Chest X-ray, AP view. Patient: 33 years old, sex M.
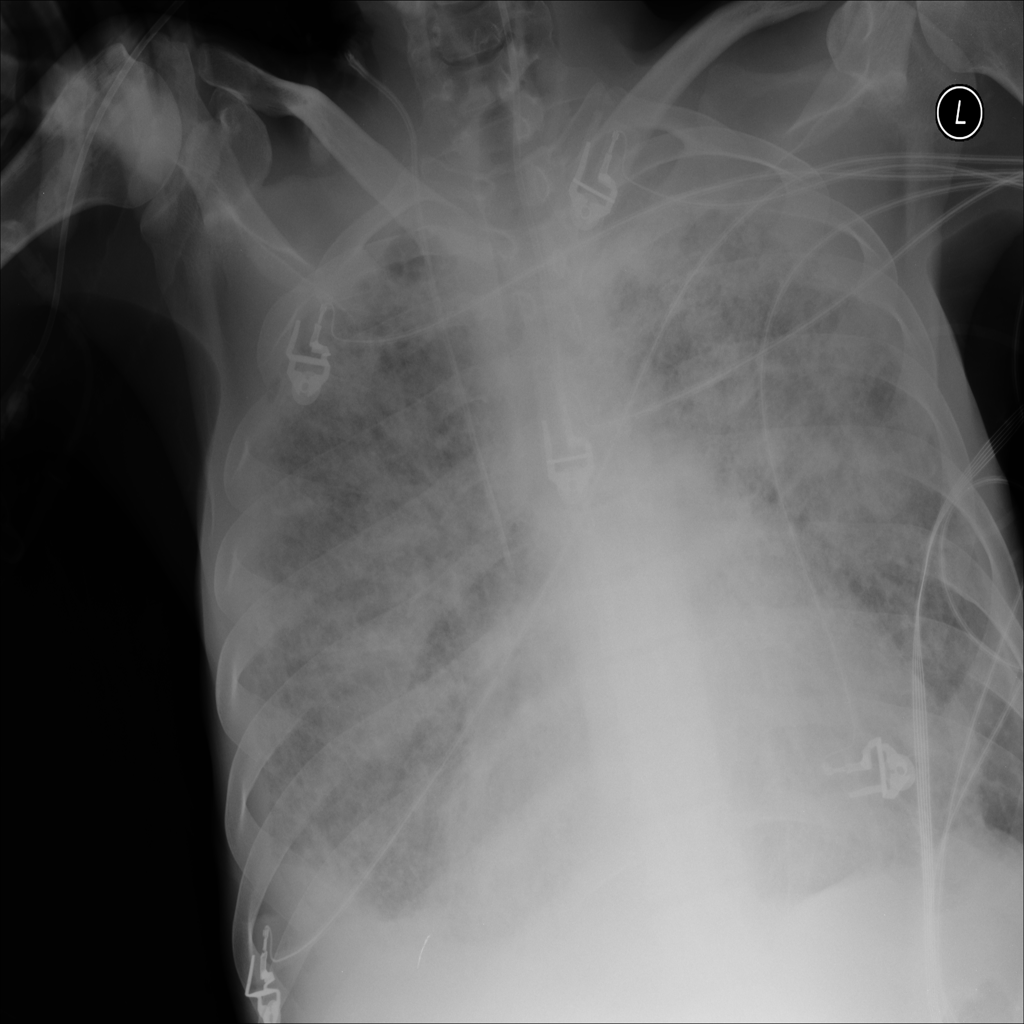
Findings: No Finding